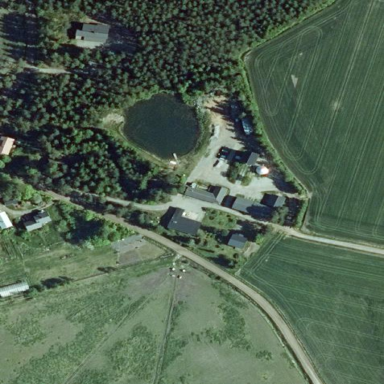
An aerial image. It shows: Farm with farmyard.